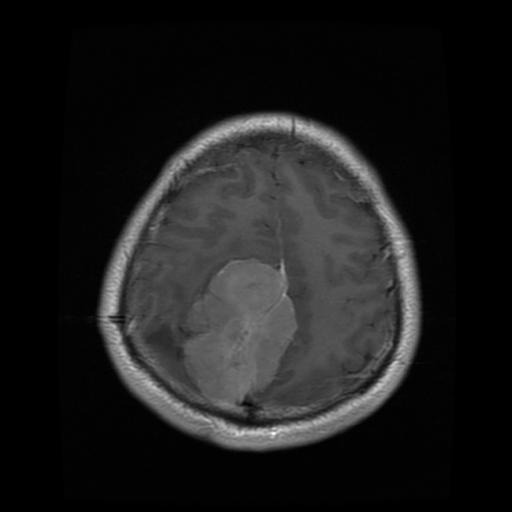
Label: meningioma